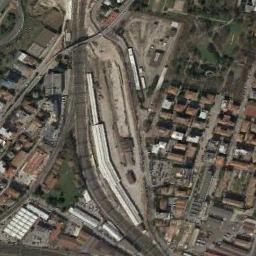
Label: railway_station